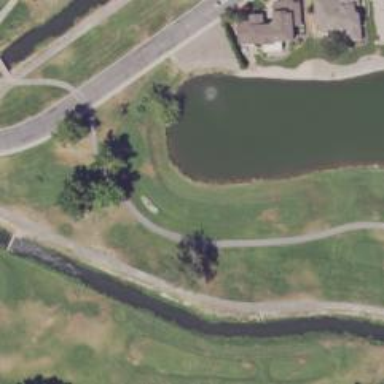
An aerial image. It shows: Golf tee.